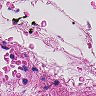
Metastatic tissue present: no